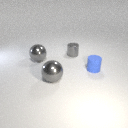
large gray metal sphere in front of small blue rubber cylinder